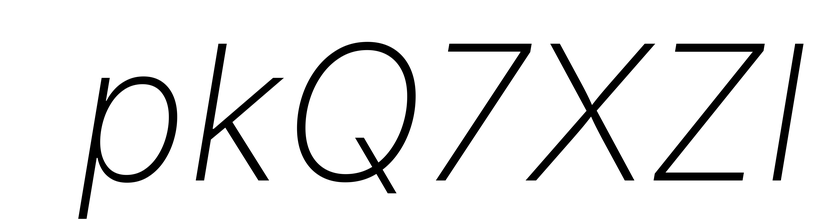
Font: Inter-Italic_ExtraLight_Italic